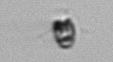
Label: Pyramimonas